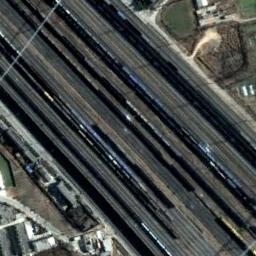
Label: railway